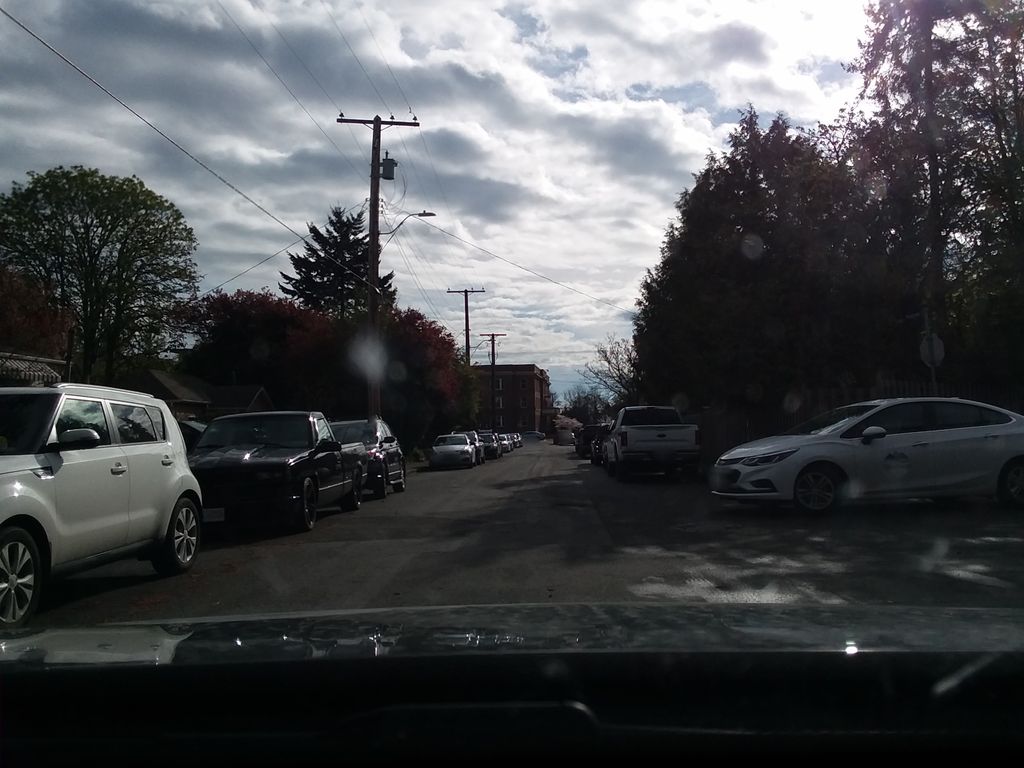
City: victoria